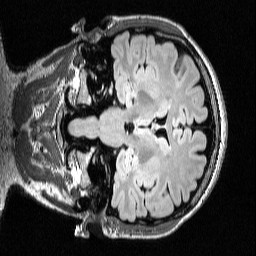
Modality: FLAIR
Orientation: coronal
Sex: female
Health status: ill
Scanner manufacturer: siemens
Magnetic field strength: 3 T
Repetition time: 7 s
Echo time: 0.372 s